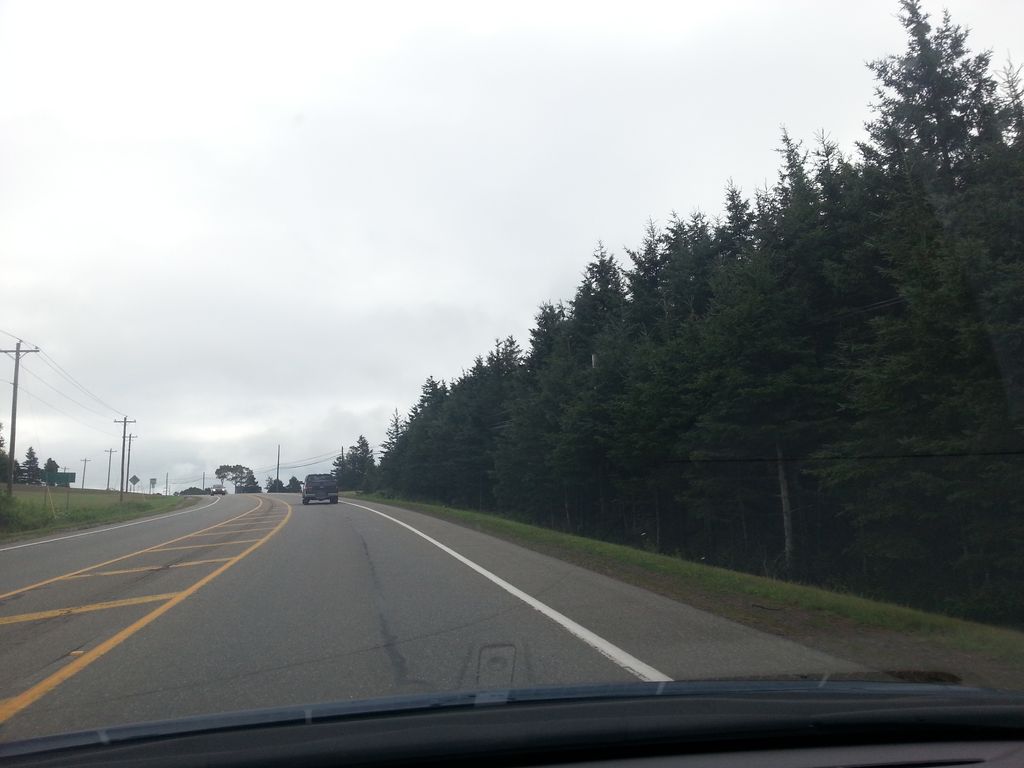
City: charlottetown